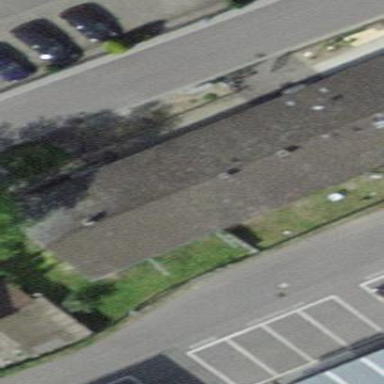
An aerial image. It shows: Terrace building.